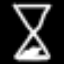
Label: hourglass